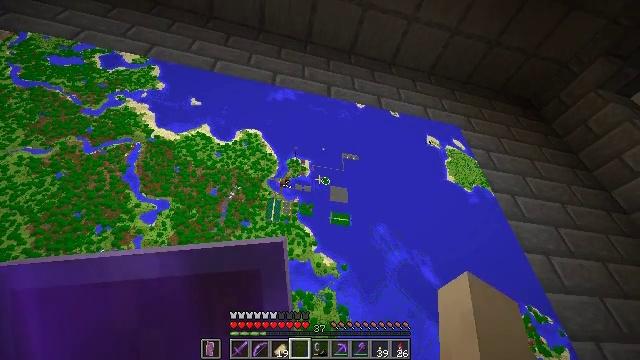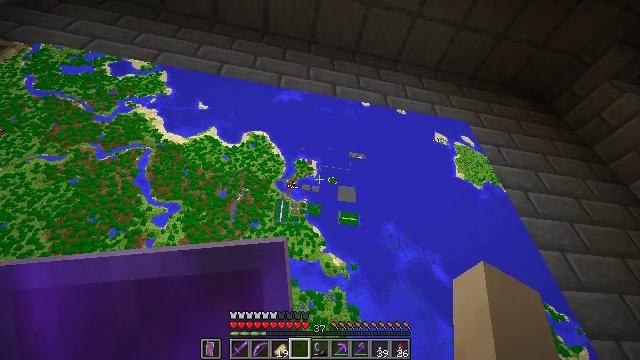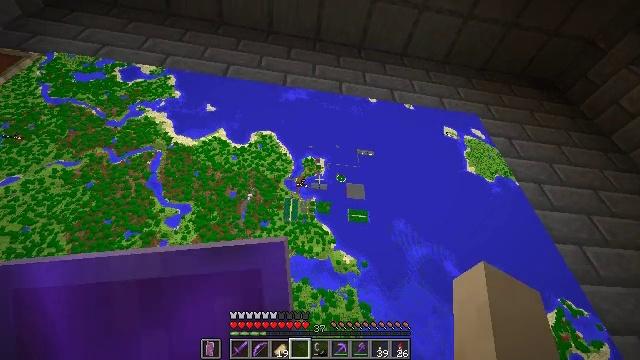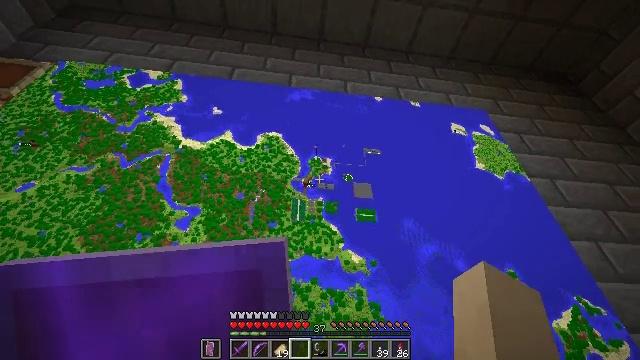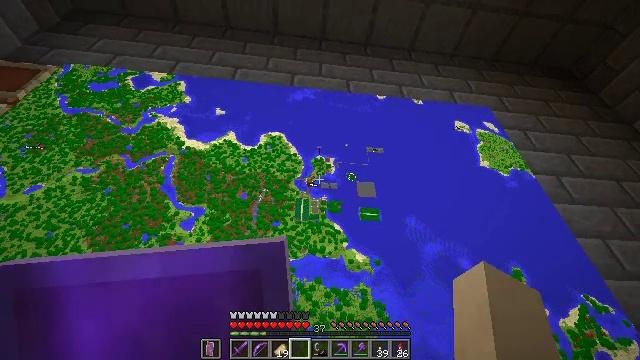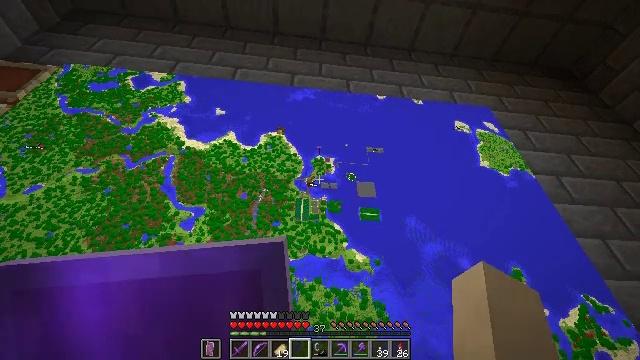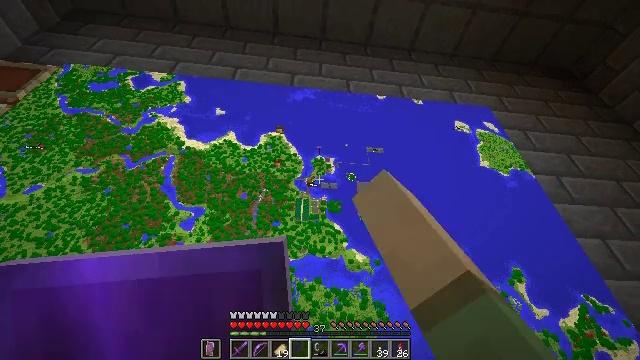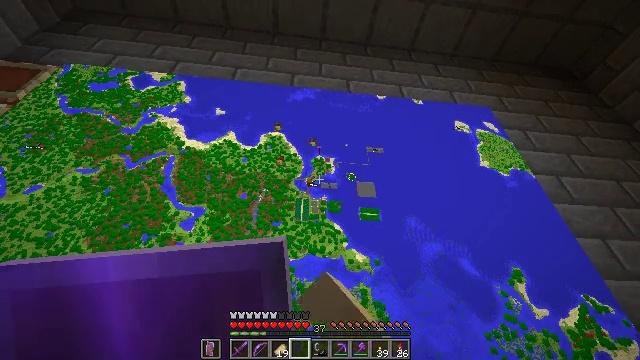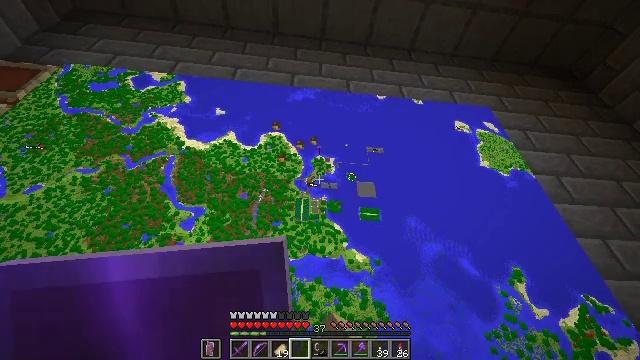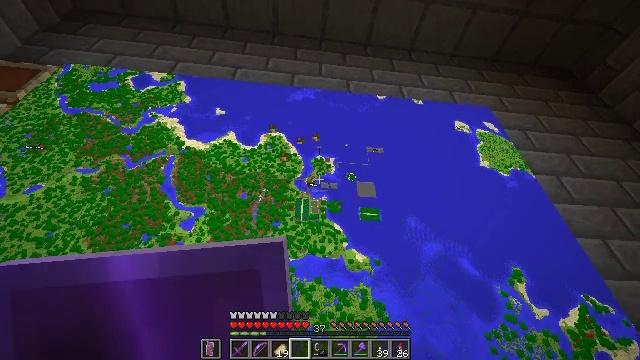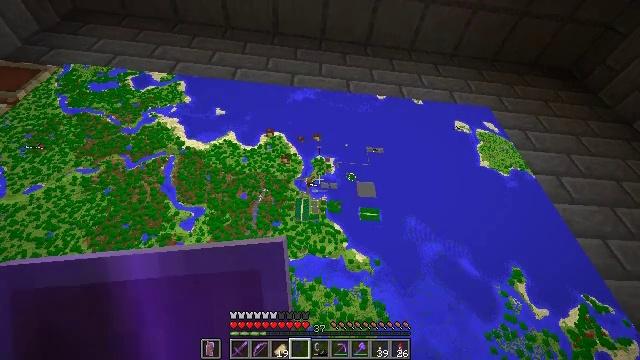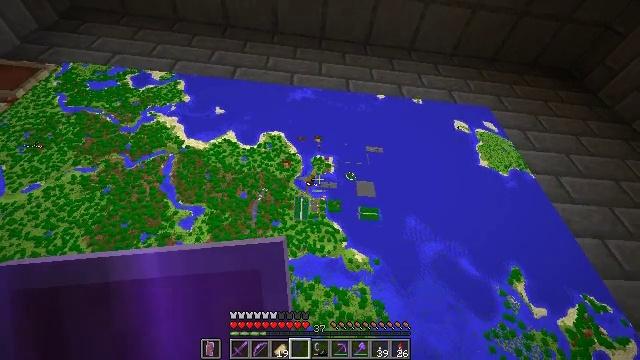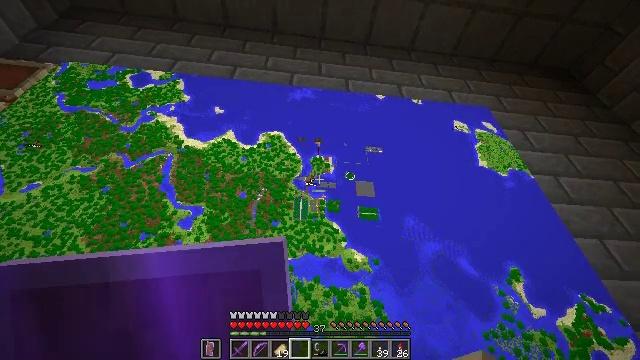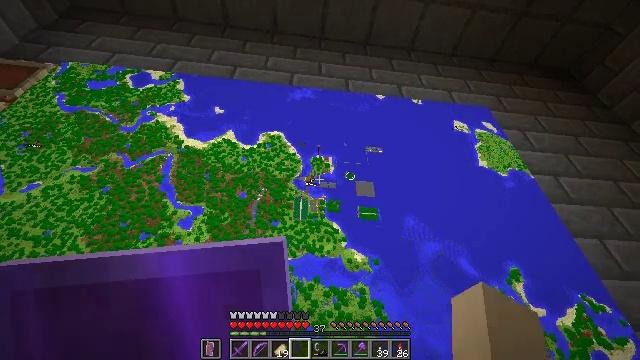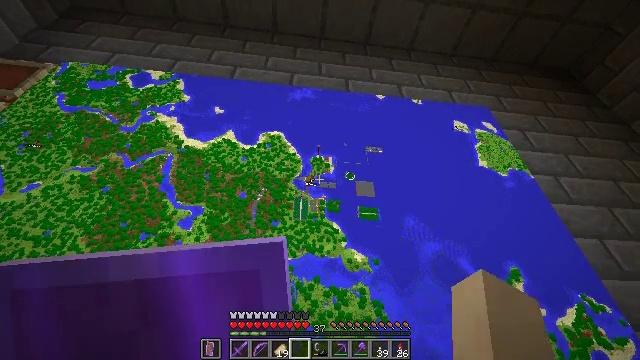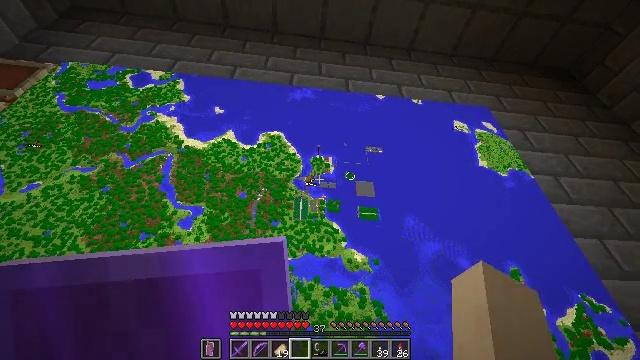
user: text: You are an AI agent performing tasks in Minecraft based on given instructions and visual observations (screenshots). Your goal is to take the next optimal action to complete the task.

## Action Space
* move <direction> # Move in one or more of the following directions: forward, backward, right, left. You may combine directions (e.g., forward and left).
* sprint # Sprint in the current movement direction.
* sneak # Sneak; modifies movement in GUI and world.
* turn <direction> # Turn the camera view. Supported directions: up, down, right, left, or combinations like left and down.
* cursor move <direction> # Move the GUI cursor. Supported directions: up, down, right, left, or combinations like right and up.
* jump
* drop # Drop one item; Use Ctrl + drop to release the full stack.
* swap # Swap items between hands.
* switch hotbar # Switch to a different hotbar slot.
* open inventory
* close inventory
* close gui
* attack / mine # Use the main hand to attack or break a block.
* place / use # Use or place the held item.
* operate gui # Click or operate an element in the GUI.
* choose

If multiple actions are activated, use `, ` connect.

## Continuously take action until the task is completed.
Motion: motion action
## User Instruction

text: Open your inventory to craft a filled map.
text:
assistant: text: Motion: turn left
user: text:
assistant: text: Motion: turn left
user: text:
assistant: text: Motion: turn left
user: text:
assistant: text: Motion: no_op
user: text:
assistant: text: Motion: attack / mine
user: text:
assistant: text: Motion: attack / mine
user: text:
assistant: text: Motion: attack / mine
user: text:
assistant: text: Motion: attack / mine
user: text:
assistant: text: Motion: no_op
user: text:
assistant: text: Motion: no_op
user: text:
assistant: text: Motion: no_op
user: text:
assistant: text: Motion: no_op
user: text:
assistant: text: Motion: no_op
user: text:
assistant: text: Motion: no_op
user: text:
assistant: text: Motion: no_op
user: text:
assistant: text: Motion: turn right
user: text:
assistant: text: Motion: turn right
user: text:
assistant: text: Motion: turn right
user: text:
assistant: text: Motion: attack / mine
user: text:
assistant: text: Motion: attack / mine
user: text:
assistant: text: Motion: attack / mine
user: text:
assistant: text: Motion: no_op
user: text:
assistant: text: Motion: no_op
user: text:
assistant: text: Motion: no_op
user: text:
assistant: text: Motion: no_op
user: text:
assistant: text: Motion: no_op
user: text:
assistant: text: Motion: no_op
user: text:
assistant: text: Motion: no_op
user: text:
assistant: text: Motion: no_op
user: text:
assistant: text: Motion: no_op